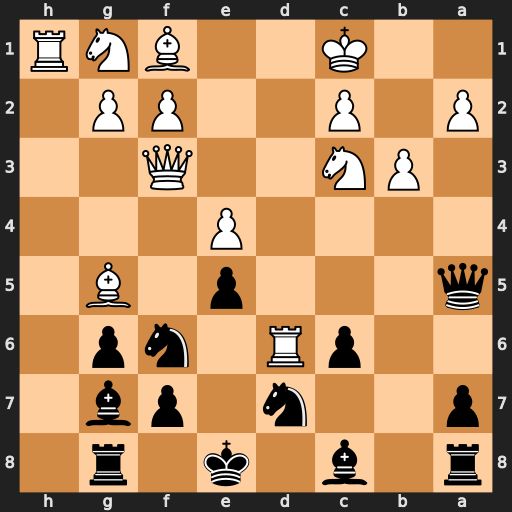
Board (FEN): r1b1k1r1/p2n1pb1/2pR1np1/q3p1B1/4P3/1PN2Q2/P1P2PP1/2K2BNR
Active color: b
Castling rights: q
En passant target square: -
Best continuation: Qa3+ Kb1 Qxd6